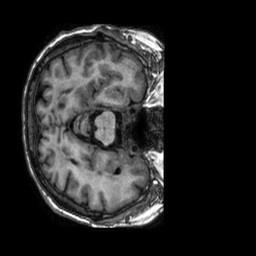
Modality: T1w
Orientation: axial
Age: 82
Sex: female
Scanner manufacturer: philips
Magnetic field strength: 1.5 T
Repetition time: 0.007231 s
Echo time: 0.003281 s